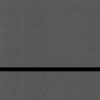
Label: dusty